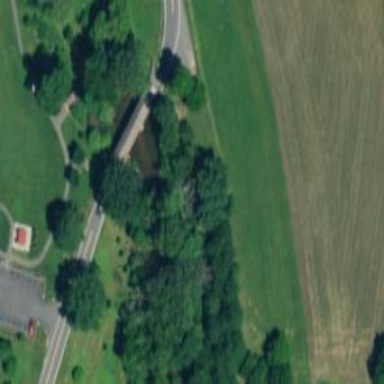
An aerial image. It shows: Covered bridge over tertiary road.